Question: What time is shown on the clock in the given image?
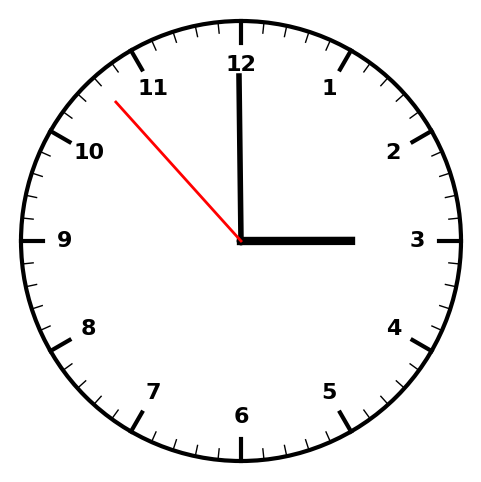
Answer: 02:59:53